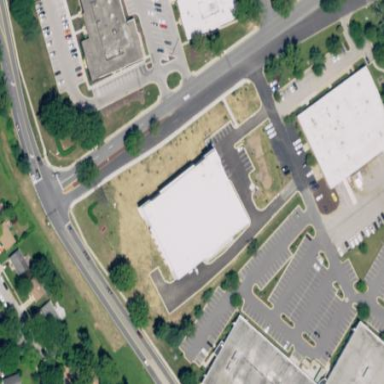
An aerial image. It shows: Commercial building.